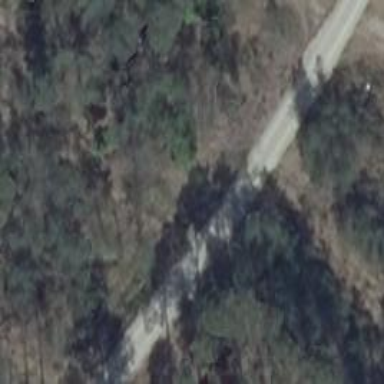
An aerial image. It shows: Track road with grass/sand surface.